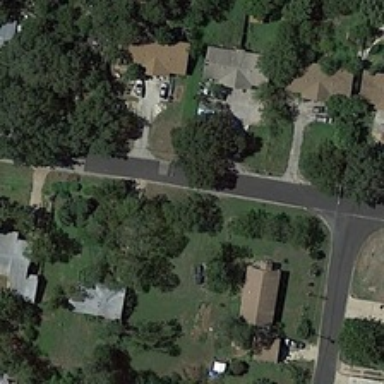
Some buildings and many green trees are in a medium residential area .